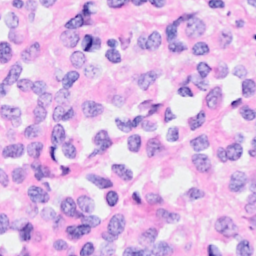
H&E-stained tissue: Breast